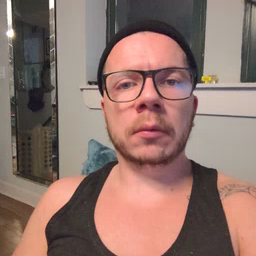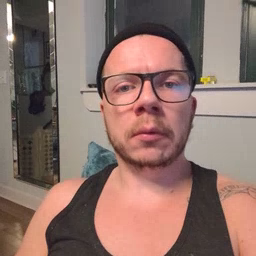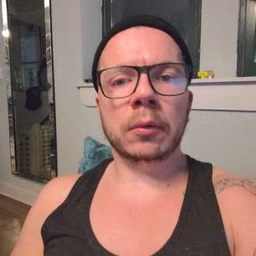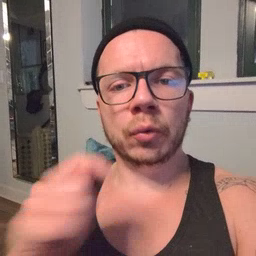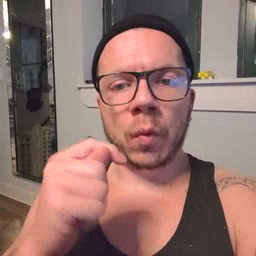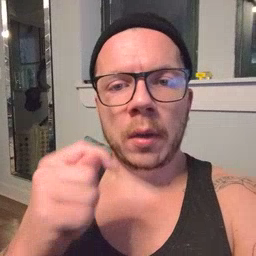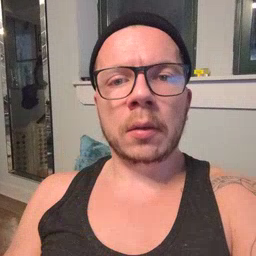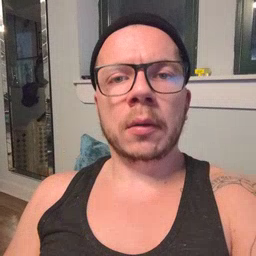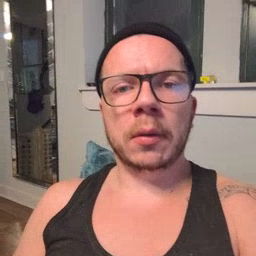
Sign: toy